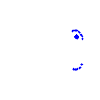
Particle: pion